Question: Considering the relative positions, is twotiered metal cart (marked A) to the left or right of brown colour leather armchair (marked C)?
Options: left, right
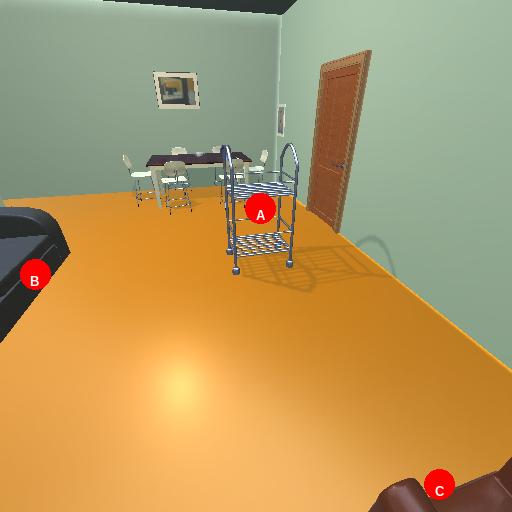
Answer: left